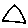
Label: triangle